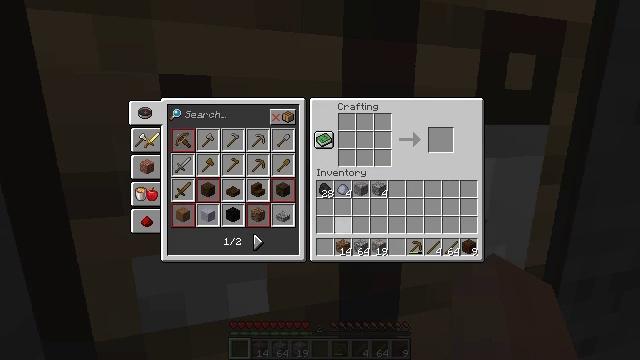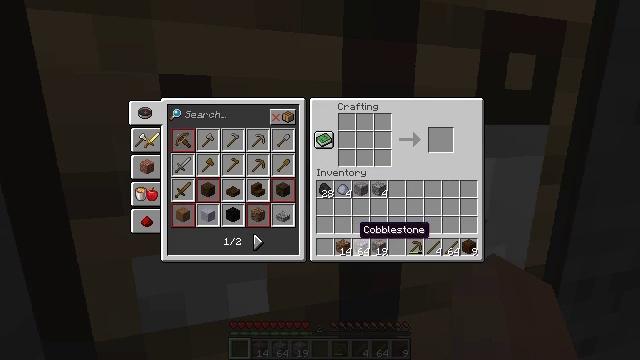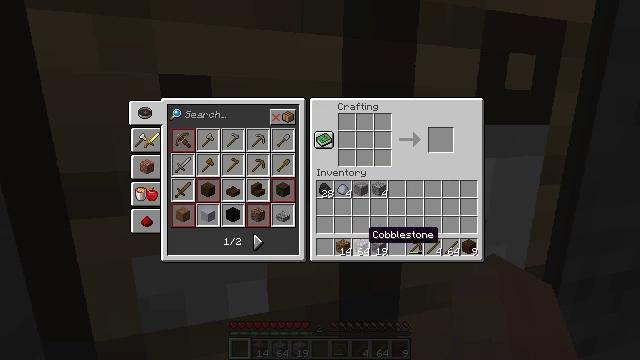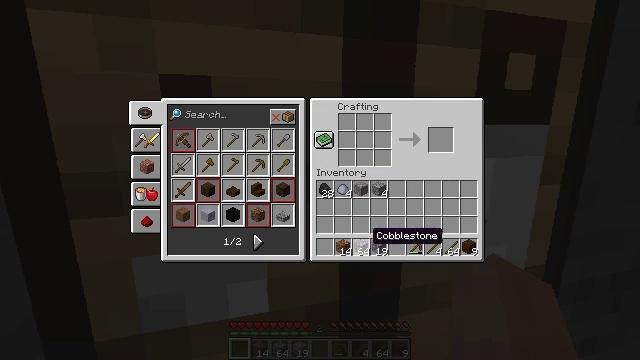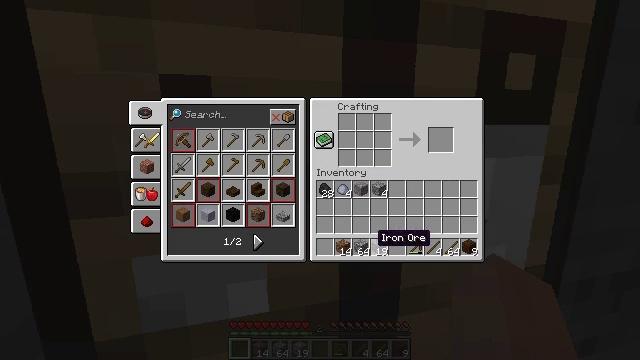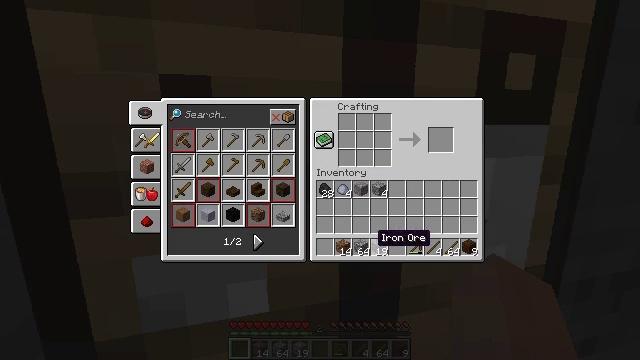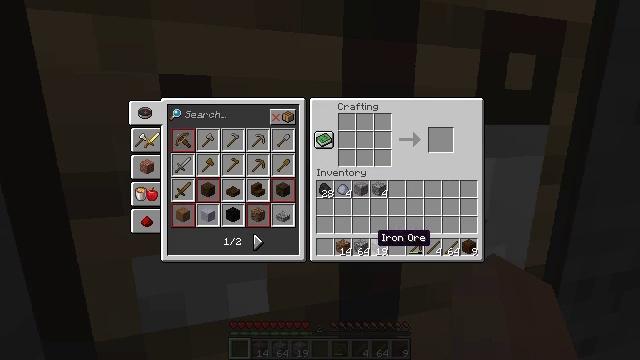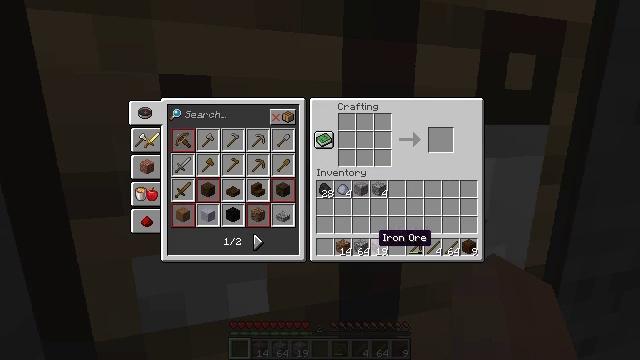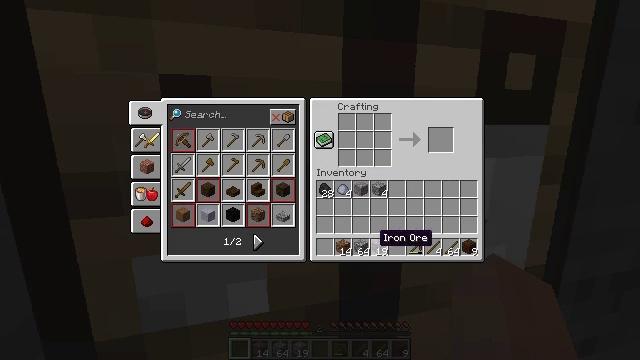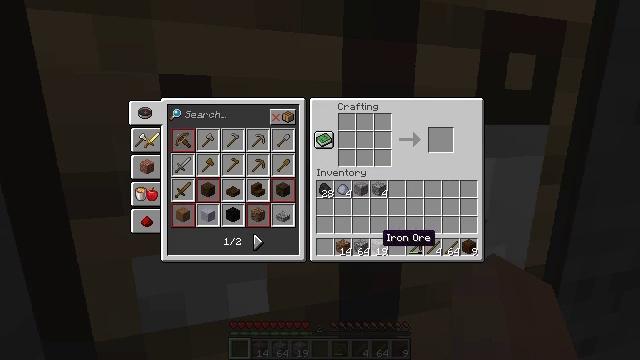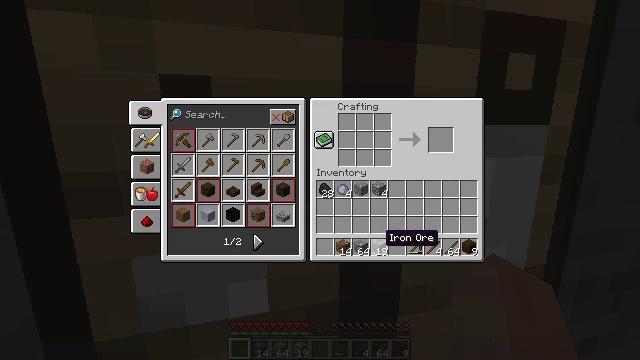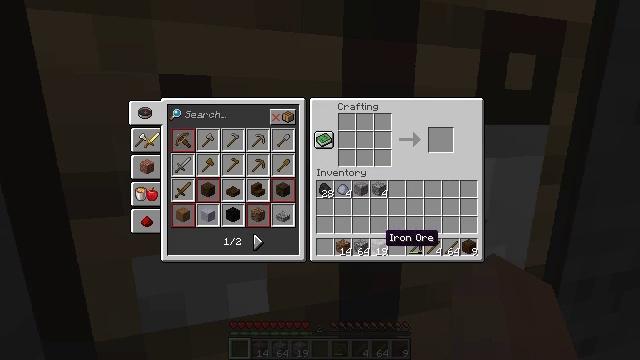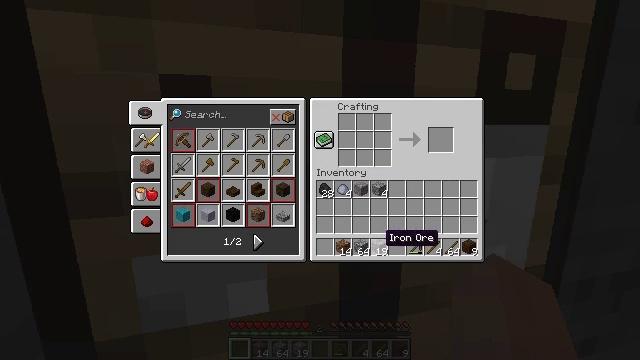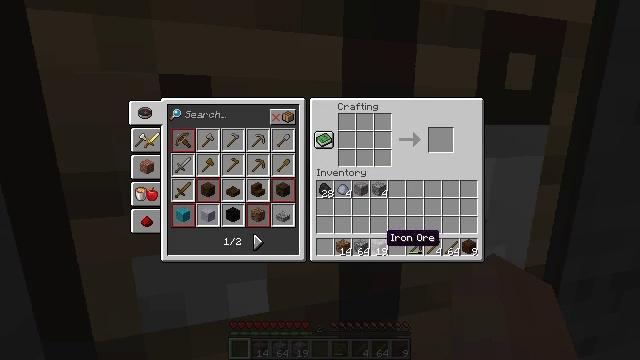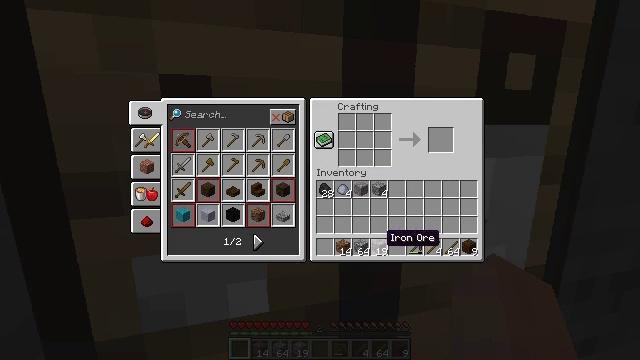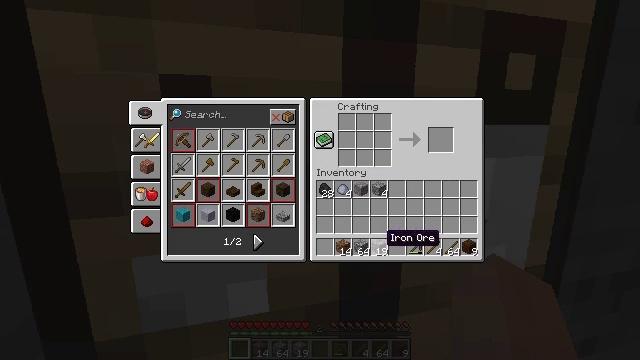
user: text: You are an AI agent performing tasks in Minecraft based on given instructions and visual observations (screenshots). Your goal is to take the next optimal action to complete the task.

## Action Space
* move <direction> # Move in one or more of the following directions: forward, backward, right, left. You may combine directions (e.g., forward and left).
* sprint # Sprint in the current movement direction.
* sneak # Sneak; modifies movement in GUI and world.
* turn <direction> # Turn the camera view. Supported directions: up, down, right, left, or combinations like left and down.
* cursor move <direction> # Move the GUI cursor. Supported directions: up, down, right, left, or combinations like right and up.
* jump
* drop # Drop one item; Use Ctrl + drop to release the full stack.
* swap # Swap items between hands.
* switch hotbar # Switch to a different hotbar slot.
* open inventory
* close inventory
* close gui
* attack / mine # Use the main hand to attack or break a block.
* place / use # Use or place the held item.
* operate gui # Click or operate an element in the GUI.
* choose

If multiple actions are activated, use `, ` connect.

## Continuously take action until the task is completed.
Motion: motion action
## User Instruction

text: Use the crafting table to make a stone pickaxe.
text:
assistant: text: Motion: no_op
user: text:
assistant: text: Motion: cursor move right
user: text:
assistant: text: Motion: no_op
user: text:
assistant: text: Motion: no_op
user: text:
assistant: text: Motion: no_op
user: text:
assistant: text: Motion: no_op
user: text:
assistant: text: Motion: no_op
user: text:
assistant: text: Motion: no_op
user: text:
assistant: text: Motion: no_op
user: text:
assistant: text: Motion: no_op
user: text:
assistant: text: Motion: no_op
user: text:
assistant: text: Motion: no_op
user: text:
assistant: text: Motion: no_op
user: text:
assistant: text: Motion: no_op
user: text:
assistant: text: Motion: no_op
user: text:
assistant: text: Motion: no_op
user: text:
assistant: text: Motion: no_op
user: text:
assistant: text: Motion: no_op
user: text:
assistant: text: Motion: no_op
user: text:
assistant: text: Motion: no_op
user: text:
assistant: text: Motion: no_op
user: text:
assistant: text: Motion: no_op
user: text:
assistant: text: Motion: no_op
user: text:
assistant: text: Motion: no_op
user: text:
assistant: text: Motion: no_op
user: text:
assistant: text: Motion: cursor move left
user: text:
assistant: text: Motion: cursor move left and up
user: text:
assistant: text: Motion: cursor move left and up
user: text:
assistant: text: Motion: cursor move left
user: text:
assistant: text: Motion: cursor move left